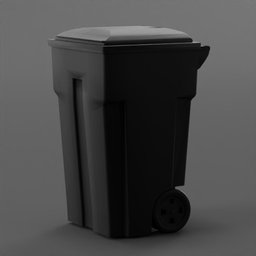
Label: tools